Question: I've got a bit of a query on how certain views rotate when an iOS device changes orientation.
I'm developing an app right now, and it basically consists of 2 view controllers: the first being a UITableViewController embedded in a UINavigationController, the second being a completely custom one being built on a stock standard UIViewController.
I've noticed that on my UINavigationController view, when the device rotates, the UINavigationBar and the UIToolbar both perform a cross-fade animation when transitioning to their landscape dimensions.

For technical reasons, I didn't use a UINavigationController for my custom view controller, but I manually added a UINavigationBar and a UIToolbar in the same places to it (Basically because I need those elements to be able to be overlaid on top of the background view, as they can optionally be hidden and I wanted direct control to do that).
However, when I rotate my device when my custom view controller is visible, the two bars do NOT perform a cross-fade transition. Instead, all of the subviews slide around (looking a bit chaotic), and the background image distorts as it immediately gets swapped over to the iPhone landscape version before the animation actually starts (ie, so it starts off tiling the 32pt high artwork inside a 44pt high UIToolbar).
I was just wondering, does anyone now how Apple actually goes about creating this cross-fade blending effect for certain UIViews when the device orientation changes?
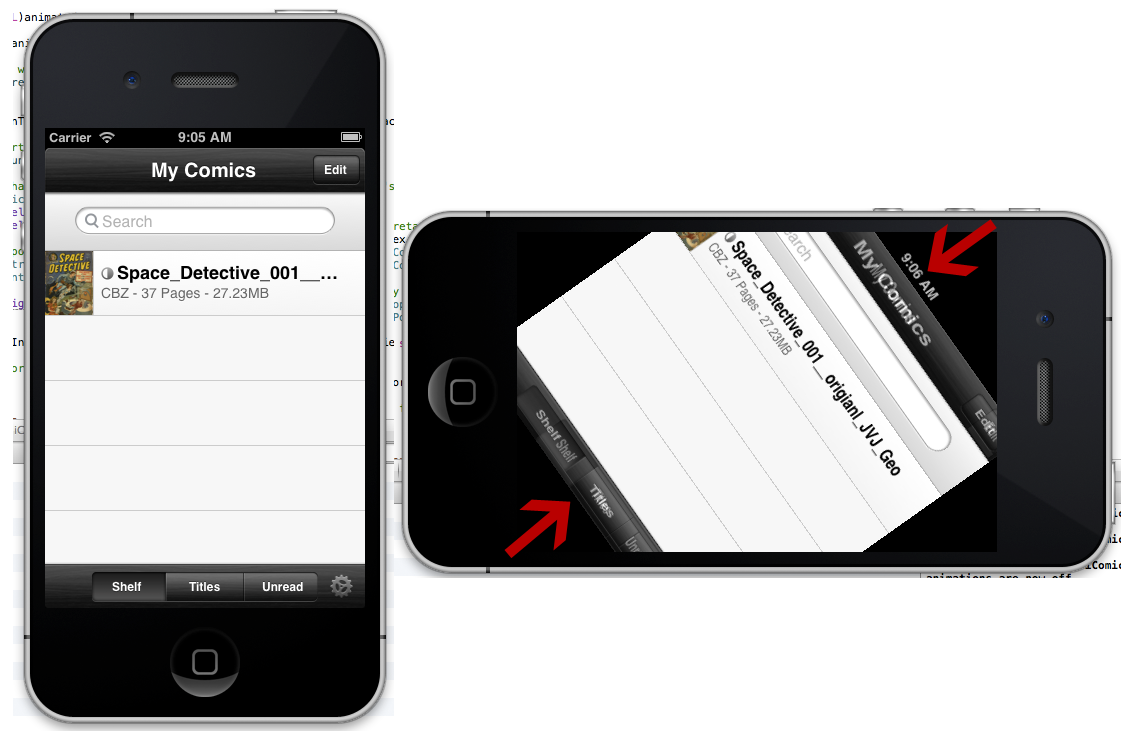
Answer: Don't use native auto-rotation rotate your view. Rotate them manually. Look the second answer here:http://stackoverflow.com/questions/<PHONE>/iphone-dev-manually-rotate-view . Essentially you sign up for device rotation notification and do the view rotations yourself.
If you want to crossfade the two views in addition to the UIView animate block specified in the link above go:
'''
[UIView transitionWithView:superViewOfButtonView duration:2.0 options:UIViewAnimationOptionTransitionCrossDissolve animations:^{
[thebuttonViewIWantToCrossFade setFrame:newPositionRect];
}completion:^(BOOL finished){
//any completion code
}];
'''
Let me know if this works for you!